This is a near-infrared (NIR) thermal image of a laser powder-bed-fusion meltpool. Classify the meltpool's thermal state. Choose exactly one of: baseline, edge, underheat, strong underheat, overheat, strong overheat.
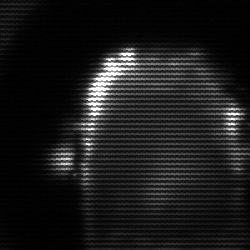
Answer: baseline